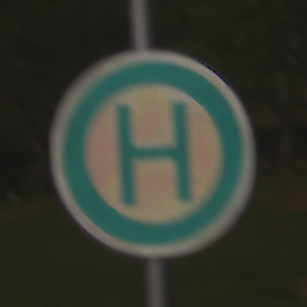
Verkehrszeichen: Haltestelle
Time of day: Night
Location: Outdoor (Nature)
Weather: Clear
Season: NotSpecified
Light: Natural